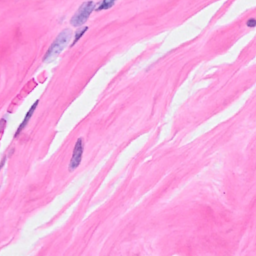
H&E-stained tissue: Breast